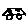
Label: car